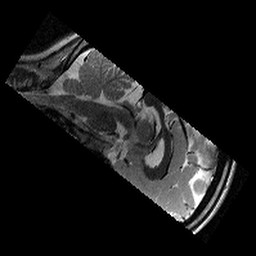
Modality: T2w
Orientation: sagittal
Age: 9
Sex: female
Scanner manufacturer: siemens
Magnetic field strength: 3 T
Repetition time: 9.23 s
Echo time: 0.067 s